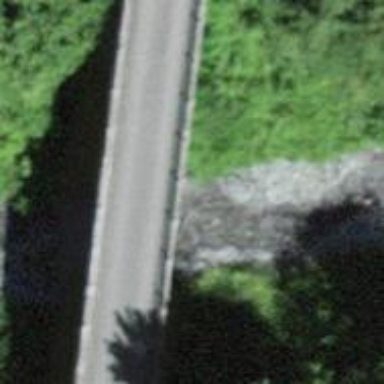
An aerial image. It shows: Paved track on bridge with high-quality surface.